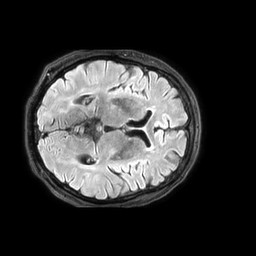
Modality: FLAIR
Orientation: axial
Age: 67
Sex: male
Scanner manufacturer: philips
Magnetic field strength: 3 T
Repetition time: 4.8 s
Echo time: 0.34 s